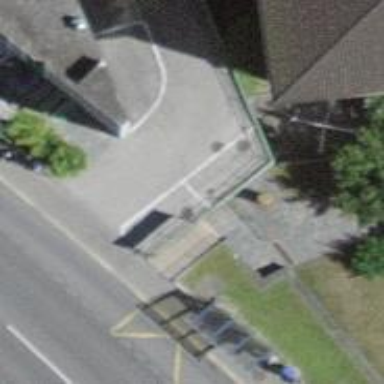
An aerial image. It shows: Road with steps.